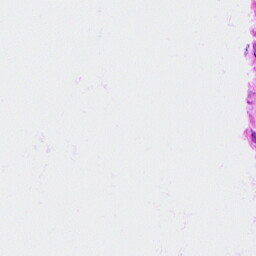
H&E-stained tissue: Cervix